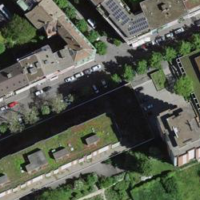
EUNIS habitat code: 54
Species observed at this site:
Pyralis farinalis
Teucrium scorodonia
Convallaria majalis